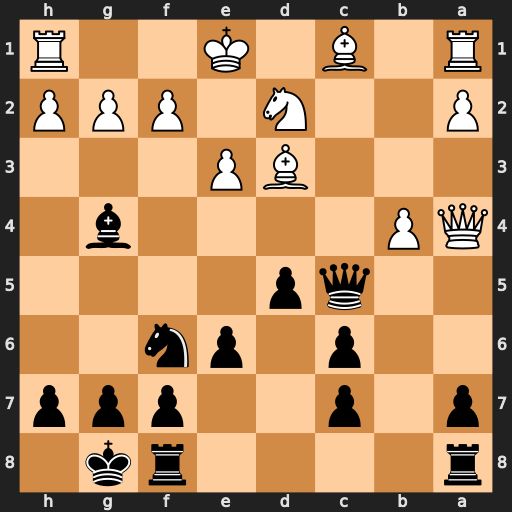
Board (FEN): r4rk1/p1p2ppp/2p1pn2/2qp4/QP4b1/3BP3/P2N1PPP/R1B1K2R
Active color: b
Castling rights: KQ
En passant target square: -
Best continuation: Qc3 Qc2 Qxa1 Nb3 Qe5